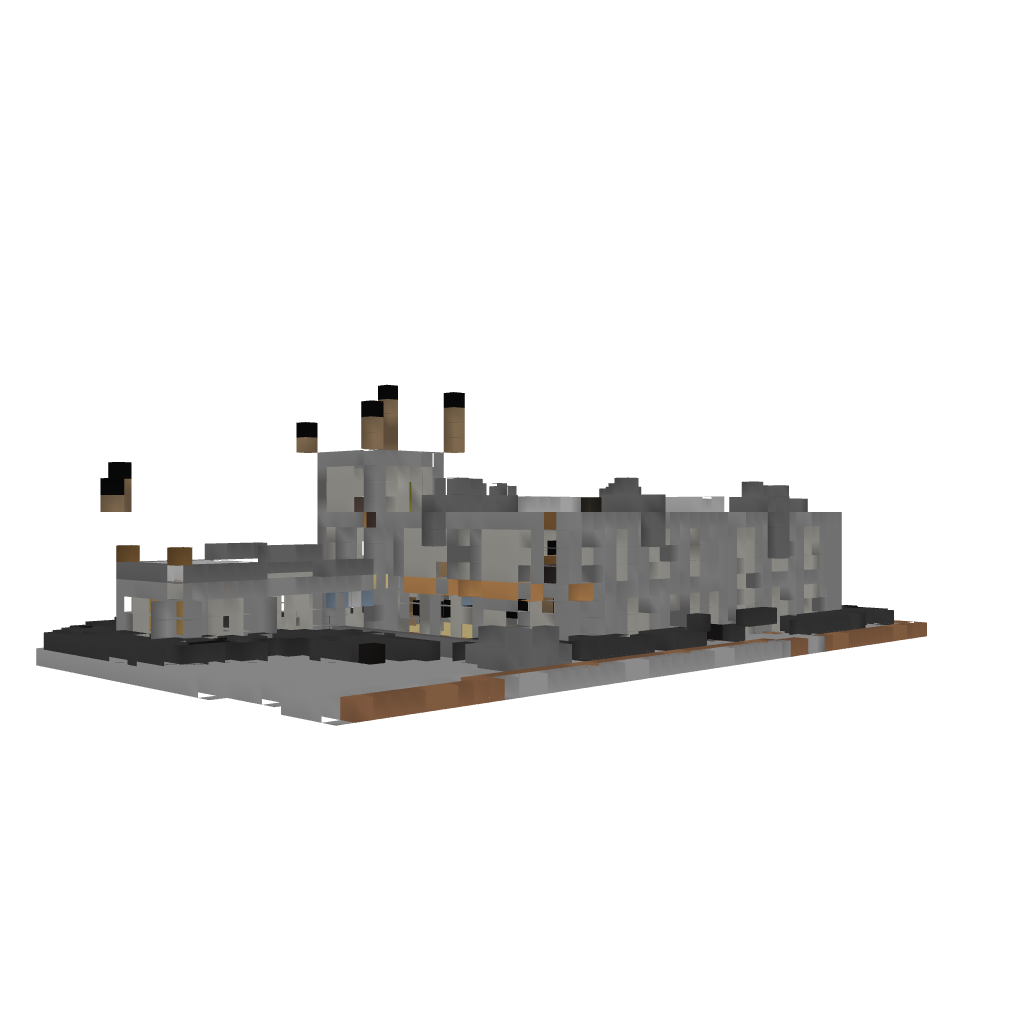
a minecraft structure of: Modern House #3